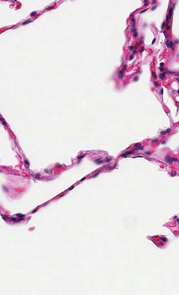
Tumor epithelial tissue: no
Tumor-associated stroma tissue: no
Normal tissue: yes